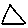
Label: triangle